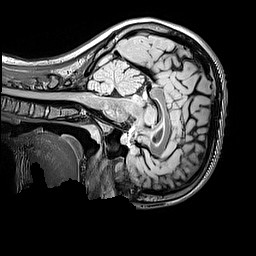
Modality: FLAIR
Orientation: sagittal
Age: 13
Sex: female
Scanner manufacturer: siemens
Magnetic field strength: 3 T
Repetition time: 5 s
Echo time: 0.388 s